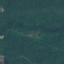
Land use / land cover class: Forest